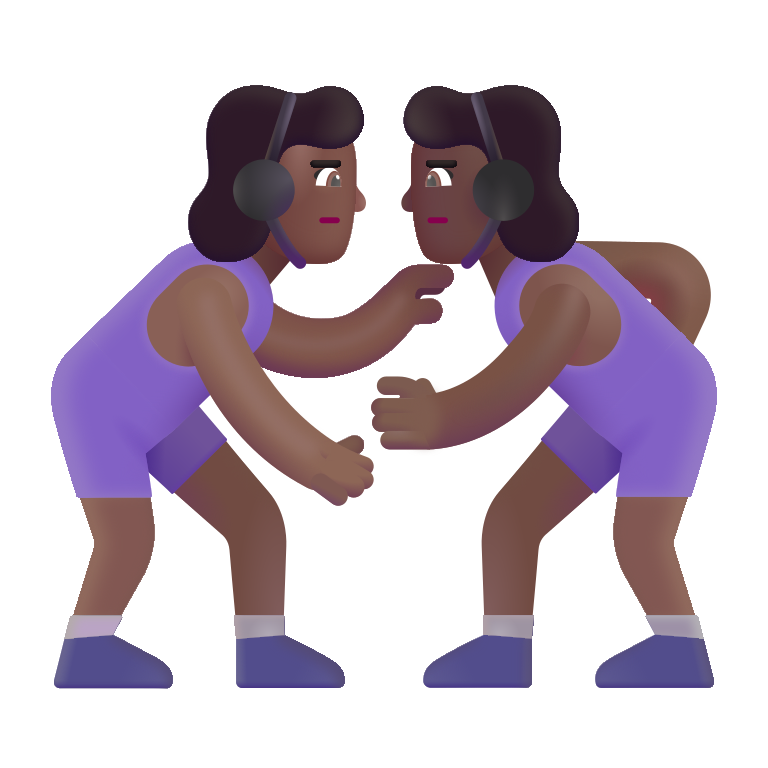
woman wrestling color  dark